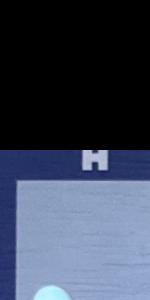
Label: Empty